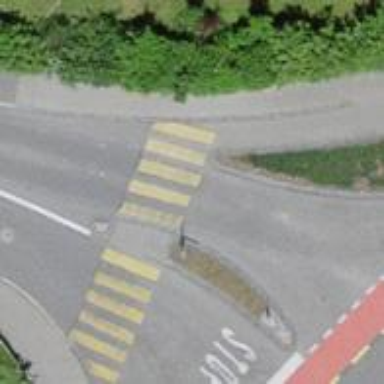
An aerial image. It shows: Asphalt cycleway.